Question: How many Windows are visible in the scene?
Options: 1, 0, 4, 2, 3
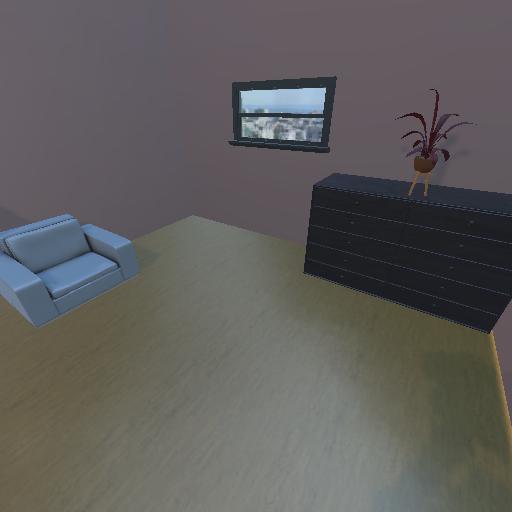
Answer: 1